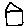
Label: house